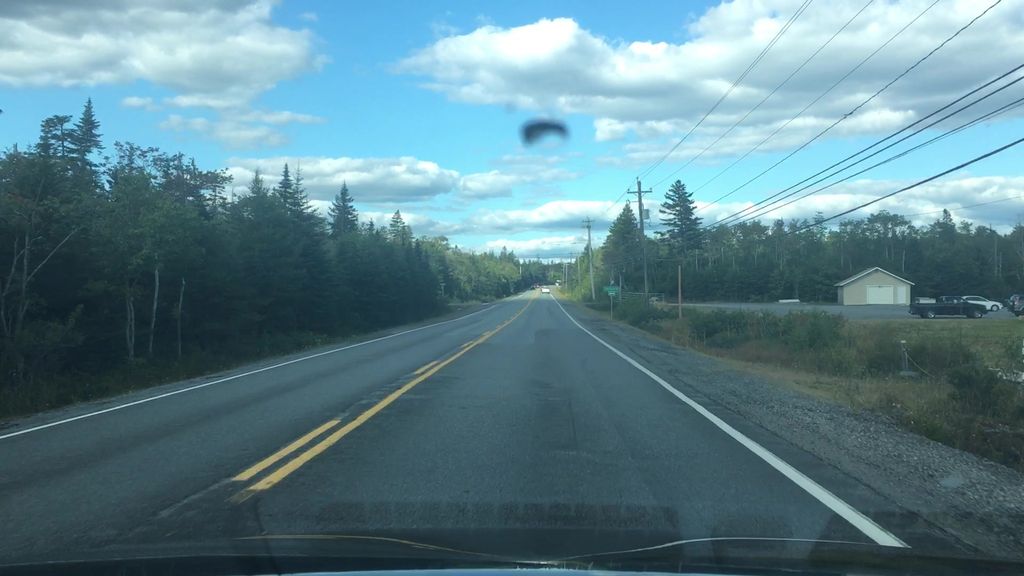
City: halifax